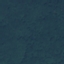
Land use / land cover: Forest